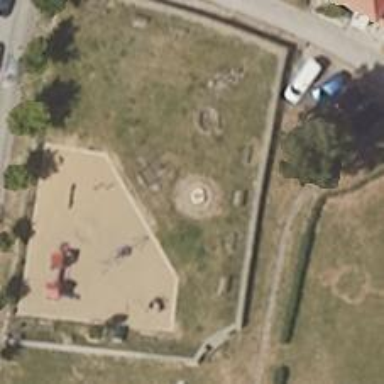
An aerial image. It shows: Playground with roundabout.